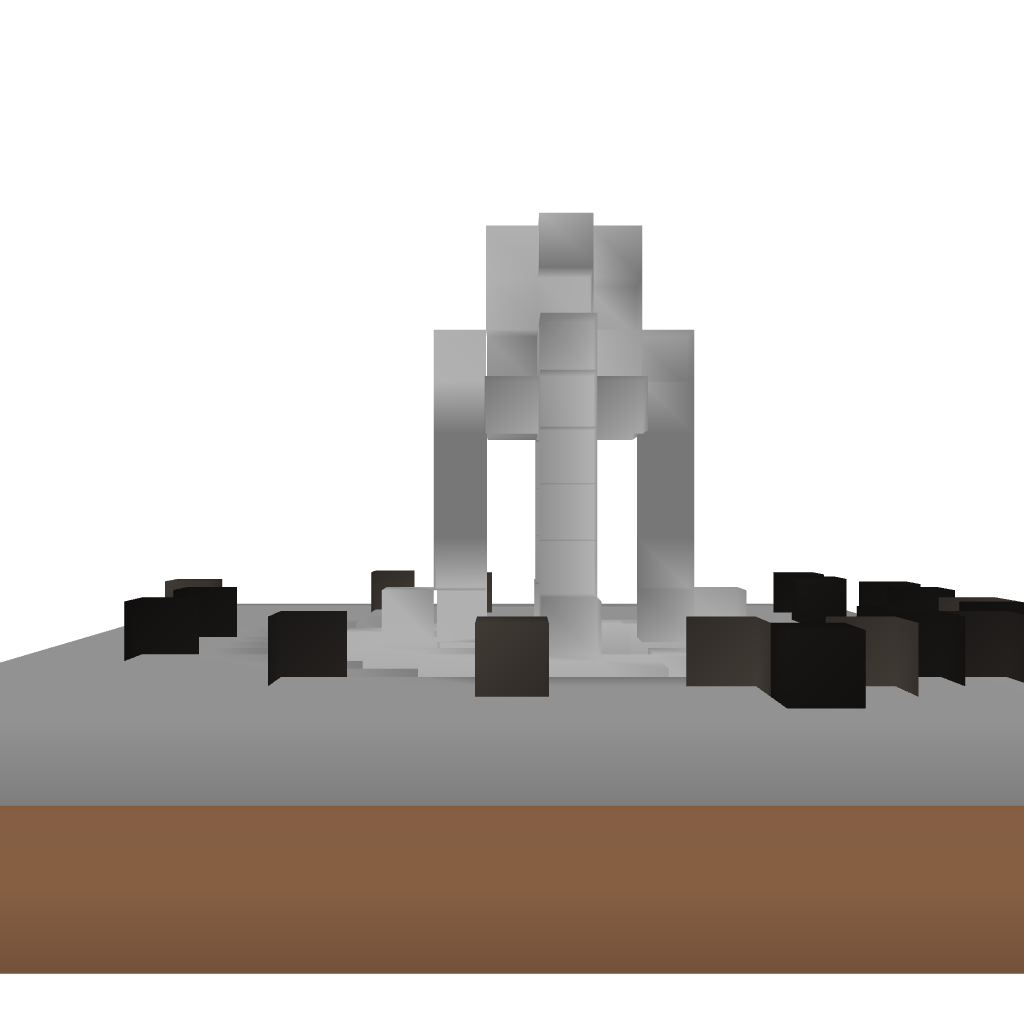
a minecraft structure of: fountain